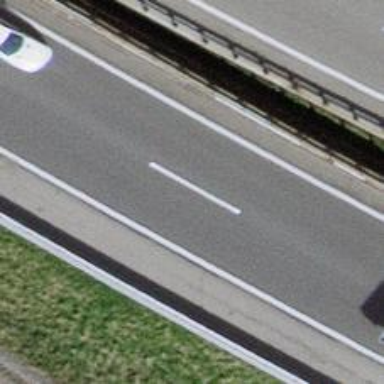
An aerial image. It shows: Motorway bridge.